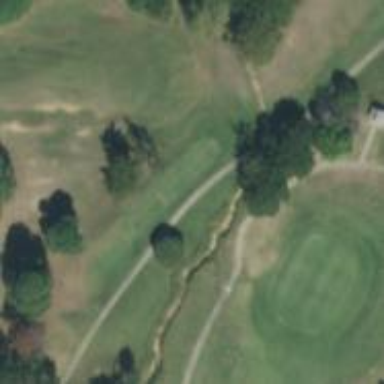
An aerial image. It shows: Grassy area designated as golf tee.